Field crop: maize
Growth stage: 2
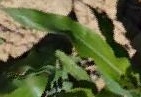
Species: maize